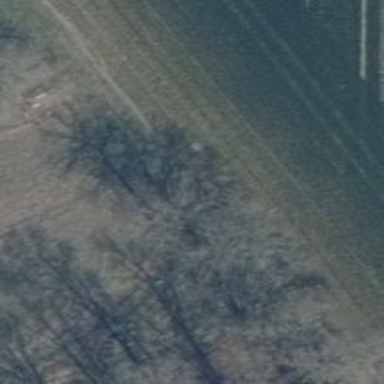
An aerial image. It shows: Single tag "natural: tree."